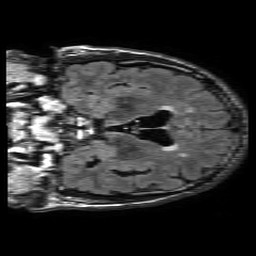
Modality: FLAIR
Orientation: coronal
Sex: male
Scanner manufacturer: philips
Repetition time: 11 s
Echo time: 0.125 s